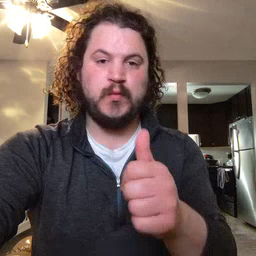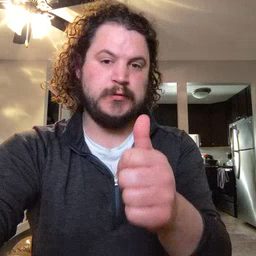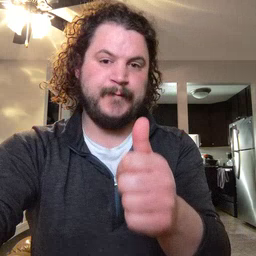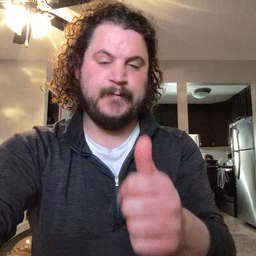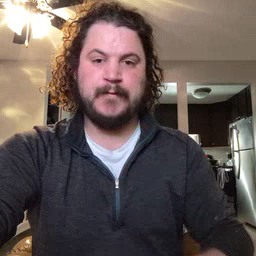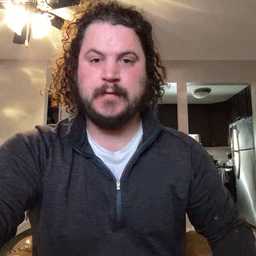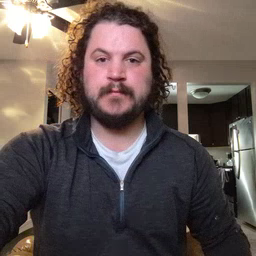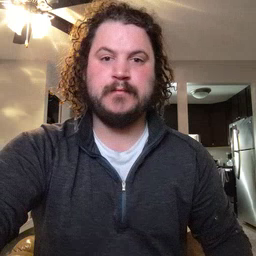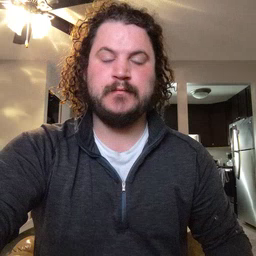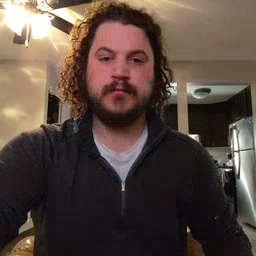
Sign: yourself